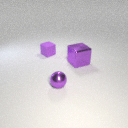
small purple metal sphere to the left of large purple metal cube